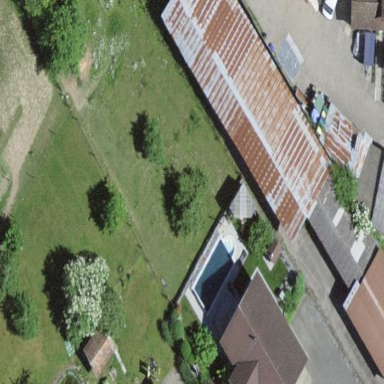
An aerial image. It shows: Shed building.